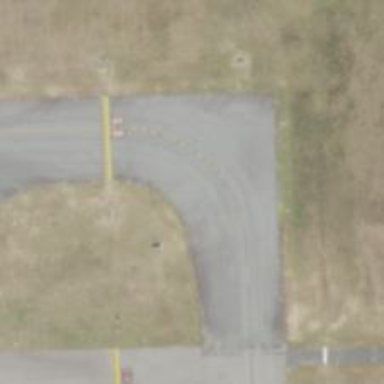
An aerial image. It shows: Asphalt taxiway in the airport.